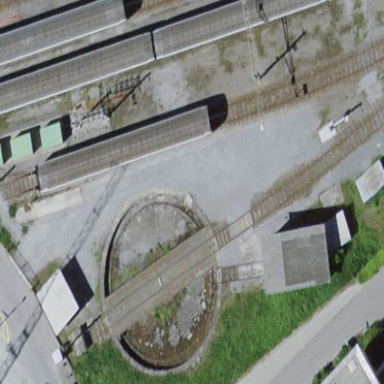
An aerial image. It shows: Yard with single track railway turntable.